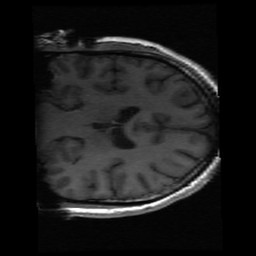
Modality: inplaneT1
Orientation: coronal